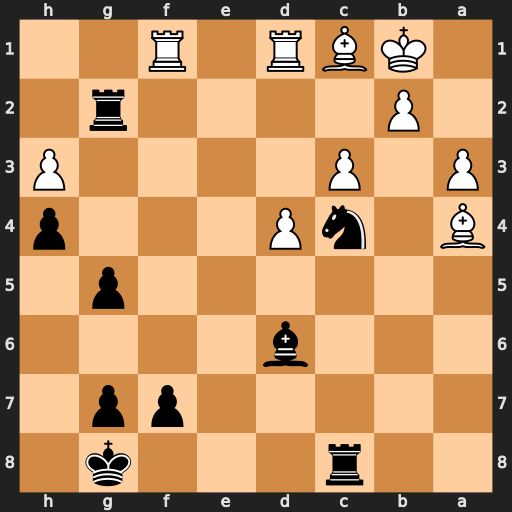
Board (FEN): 2r3k1/5pp1/3b4/6p1/B1nP3p/P1P4P/1P4r1/1KBR1R2
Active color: b
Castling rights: -
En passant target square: -
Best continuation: Nxb2 Rd2 Rxd2